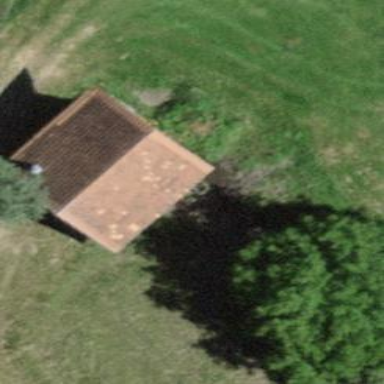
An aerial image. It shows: Barn.